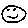
Label: smiley face